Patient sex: M
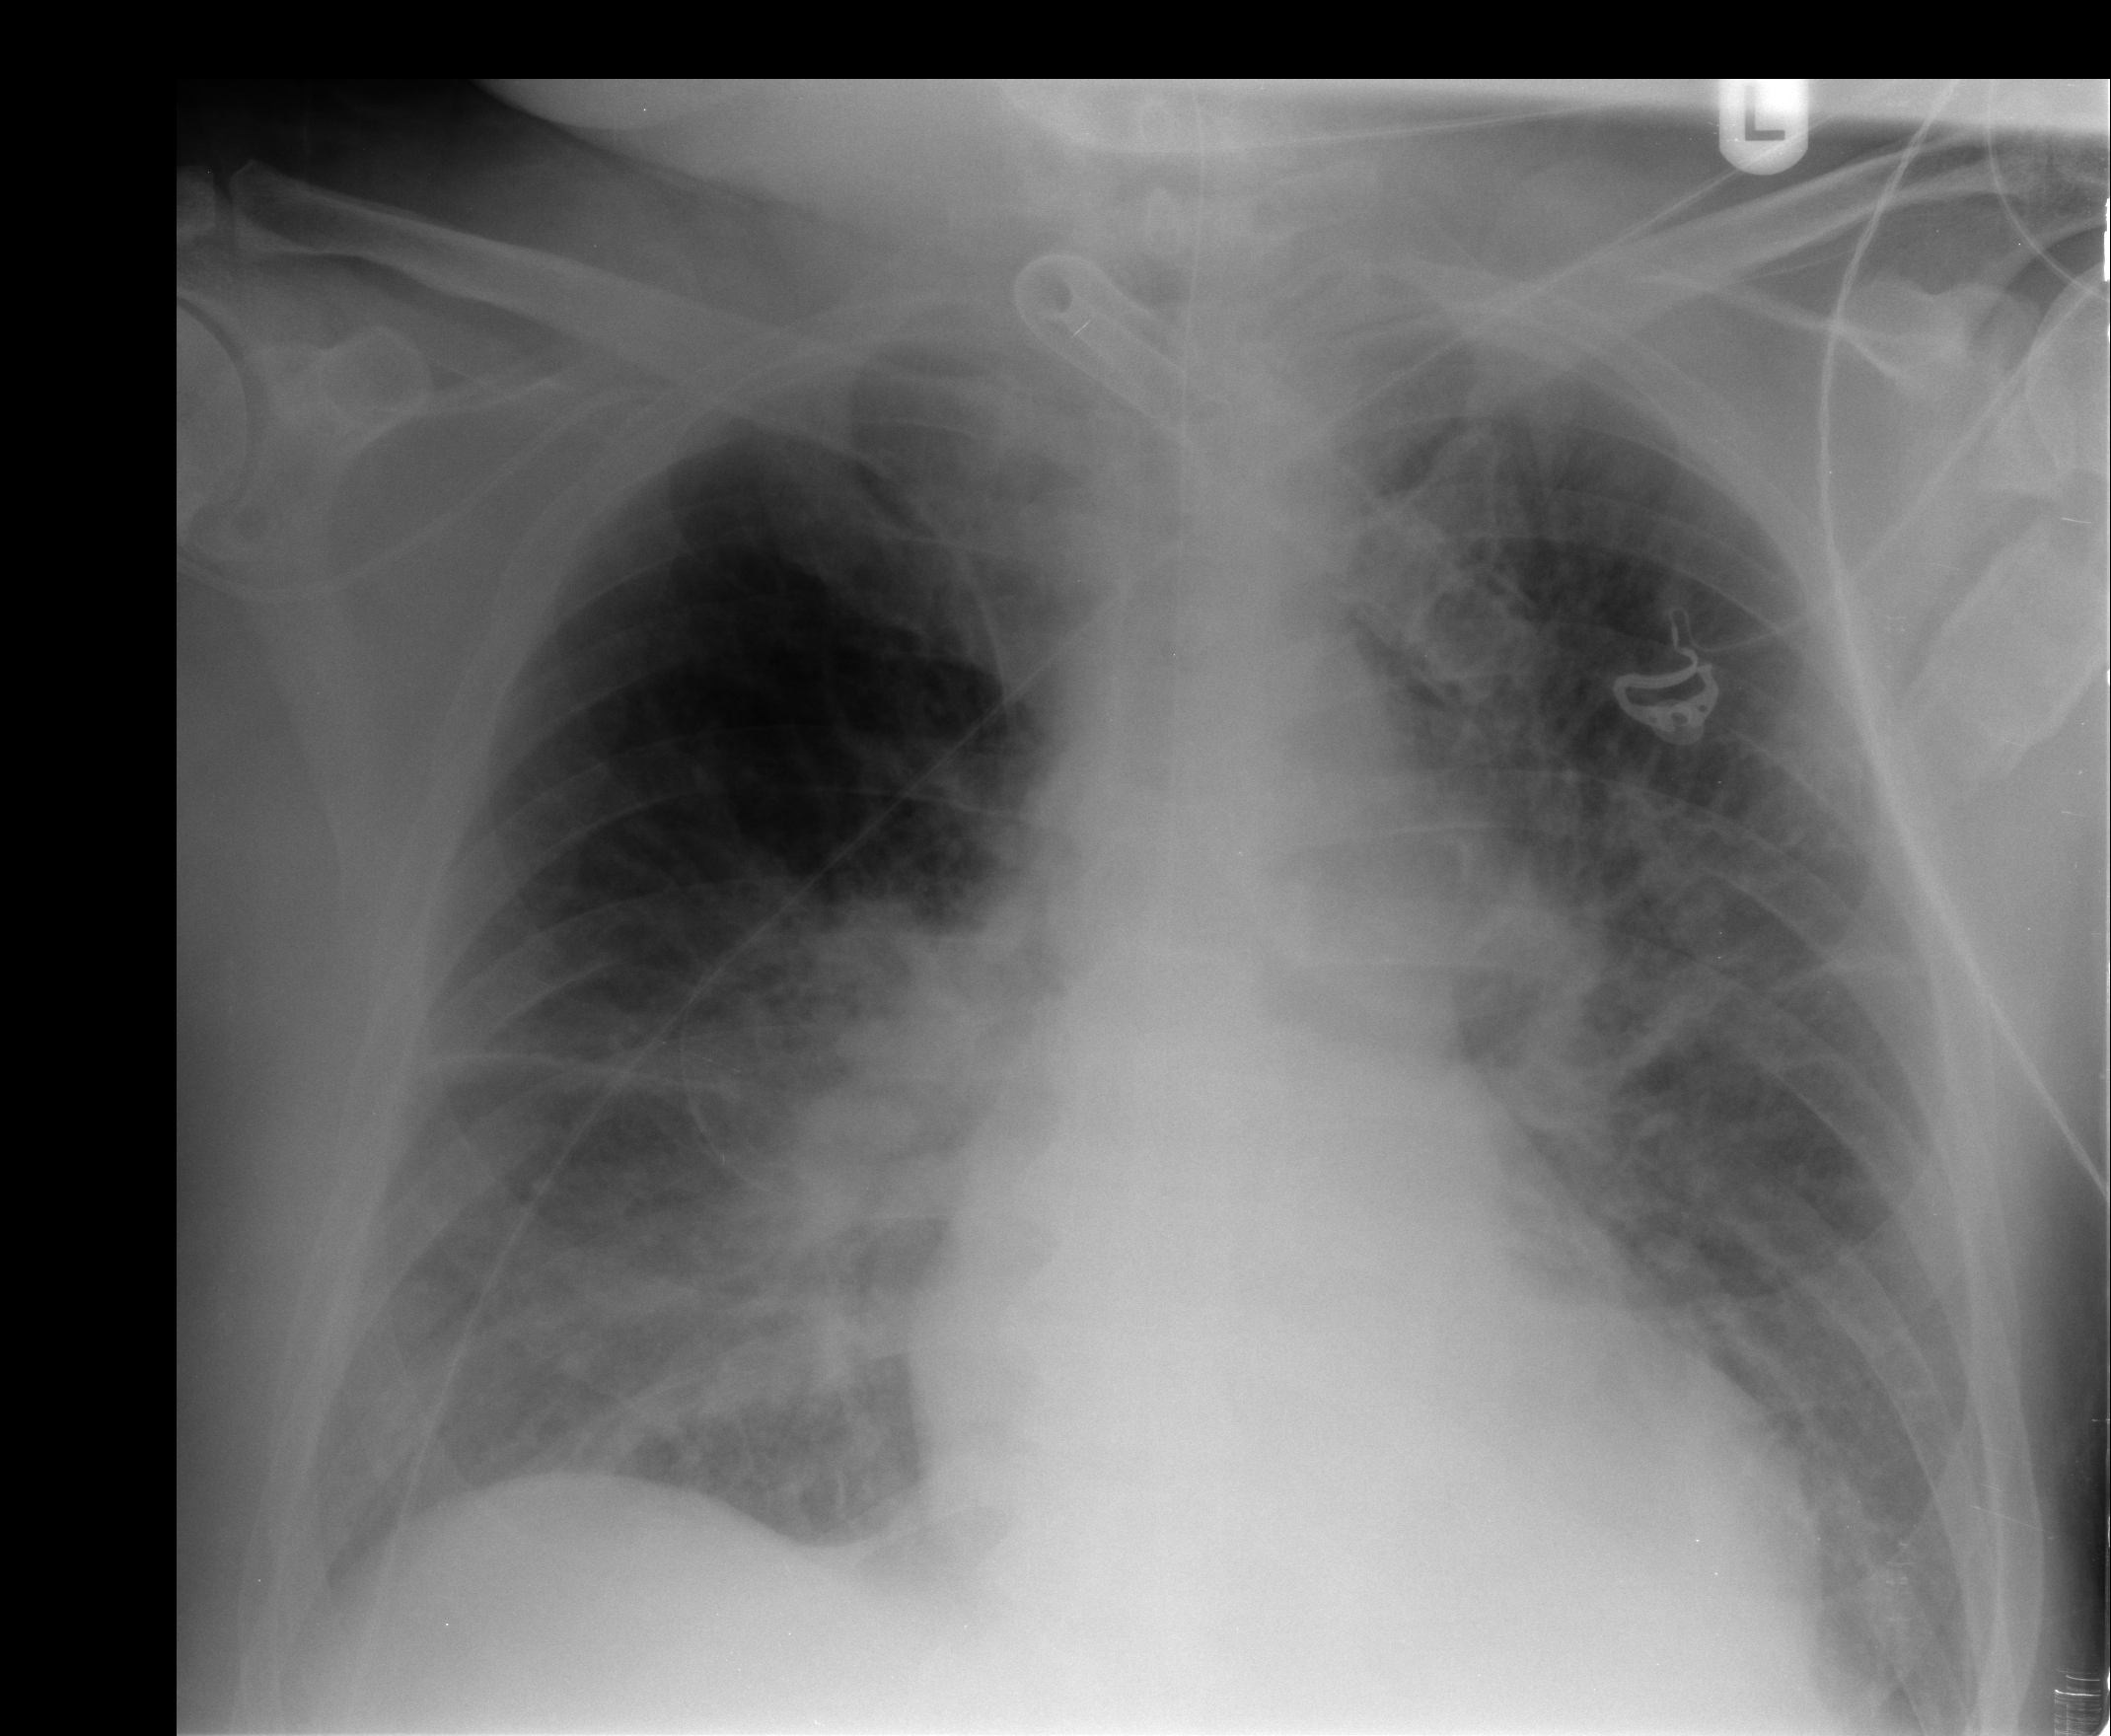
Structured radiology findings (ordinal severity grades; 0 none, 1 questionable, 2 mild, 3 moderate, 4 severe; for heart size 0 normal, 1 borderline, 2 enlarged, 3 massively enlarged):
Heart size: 1
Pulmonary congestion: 2
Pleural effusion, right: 1
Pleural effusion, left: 0
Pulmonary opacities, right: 1
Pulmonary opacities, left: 1
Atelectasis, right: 2
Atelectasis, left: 2